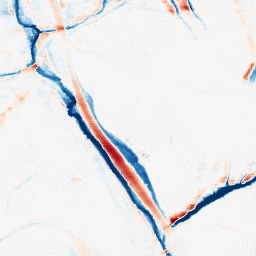
Category: morphological
Decomposition family: morphological_ellipse
Decomposition parameters: operation: average
width: 10
height: 20
Upsampling method: fft_zeropad
Upsampling parameters: scale: 2
Upsampling scale: 2